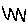
Label: zigzag